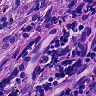
Metastatic tissue present: no